Interaction volume radius: 10 \u00c5
Interaction volume height: 10 \u00c5
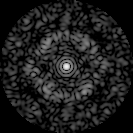
Disorder parameter: 0.7091